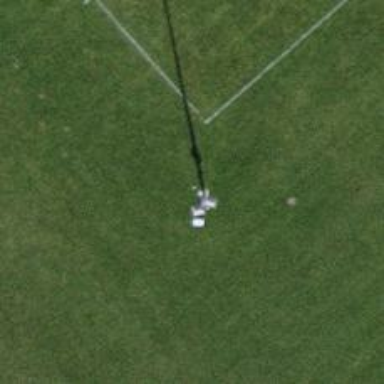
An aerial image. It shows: Mast structure.